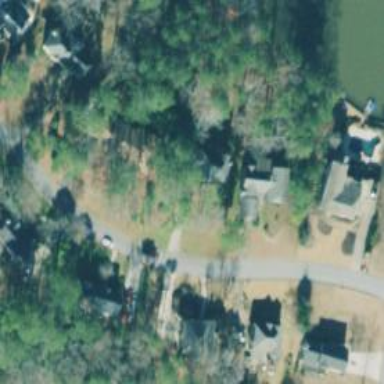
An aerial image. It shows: Neighborhood.